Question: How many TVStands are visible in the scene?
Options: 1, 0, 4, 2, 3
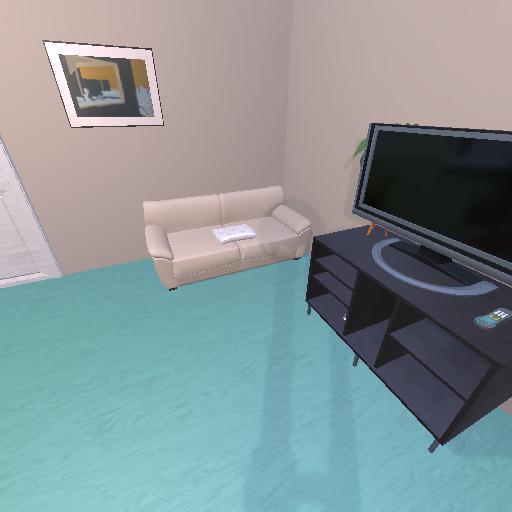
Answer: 1